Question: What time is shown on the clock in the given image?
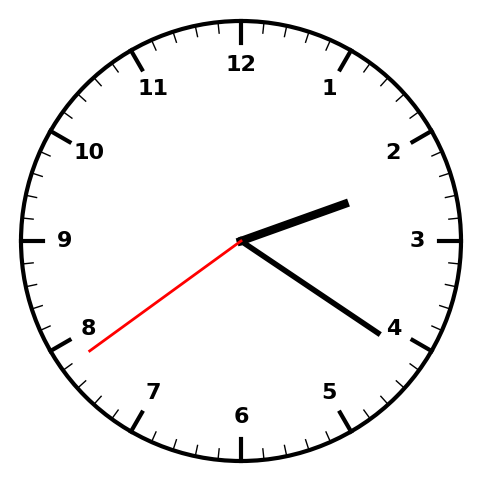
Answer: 02:20:39